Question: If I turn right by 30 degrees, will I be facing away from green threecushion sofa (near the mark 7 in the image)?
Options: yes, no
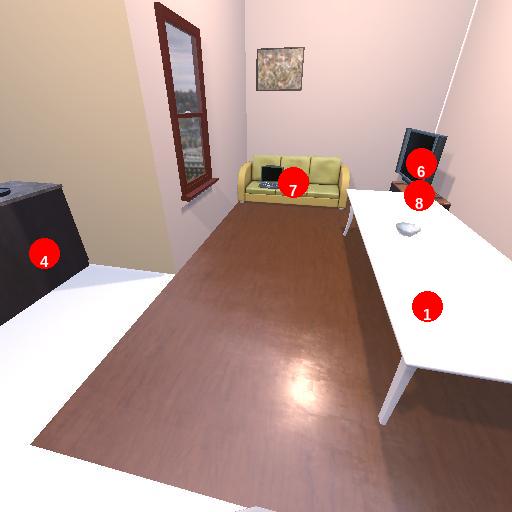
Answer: yes